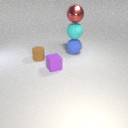
large blue rubber sphere to the right of small purple rubber cube